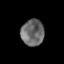
Tissue: lung
Cell type: Epithelial cells
Senescence score: 0.1848
Nuclear area (px): 596
Mean DAPI intensity: 105.633